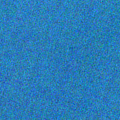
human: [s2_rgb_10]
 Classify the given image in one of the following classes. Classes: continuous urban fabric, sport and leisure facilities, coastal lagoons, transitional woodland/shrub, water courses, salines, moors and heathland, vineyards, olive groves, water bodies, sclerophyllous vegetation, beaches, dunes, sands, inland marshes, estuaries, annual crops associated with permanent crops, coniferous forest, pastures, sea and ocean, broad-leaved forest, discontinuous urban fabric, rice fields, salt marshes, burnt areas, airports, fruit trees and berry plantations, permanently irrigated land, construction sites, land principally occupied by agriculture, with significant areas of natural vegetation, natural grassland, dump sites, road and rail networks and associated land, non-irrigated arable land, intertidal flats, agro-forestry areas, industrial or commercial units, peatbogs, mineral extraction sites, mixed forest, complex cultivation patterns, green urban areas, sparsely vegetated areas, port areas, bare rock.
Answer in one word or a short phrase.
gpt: sea and ocean